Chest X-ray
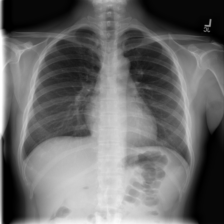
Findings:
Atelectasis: negative
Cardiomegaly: negative
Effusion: negative
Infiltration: negative
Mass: negative
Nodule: negative
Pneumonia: negative
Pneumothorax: negative
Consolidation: negative
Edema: negative
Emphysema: negative
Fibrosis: negative
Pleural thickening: negative
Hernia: negative